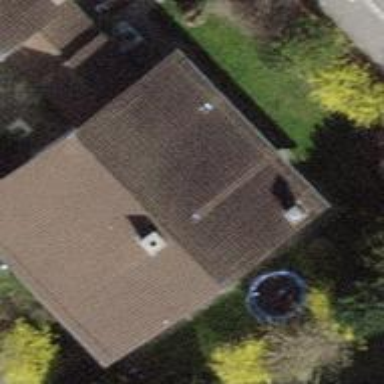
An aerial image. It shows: Building with tiled roof.